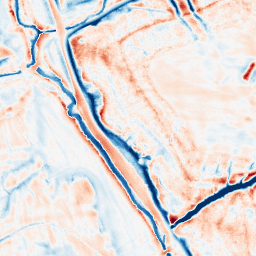
Category: edge_preserving
Decomposition family: bilateral
Decomposition parameters: d: 21
sigma_color: 25
sigma_space: 50
Upsampling method: quintic
Upsampling parameters: scale: 8
Upsampling scale: 8